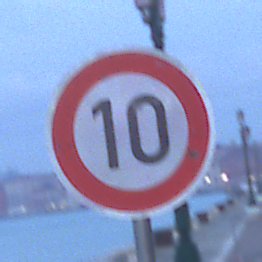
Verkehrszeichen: Geschwindigkeit10
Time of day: Dawn
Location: Outdoor (Urban)
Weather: PartlyCloudy
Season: NotSpecified
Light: Natural